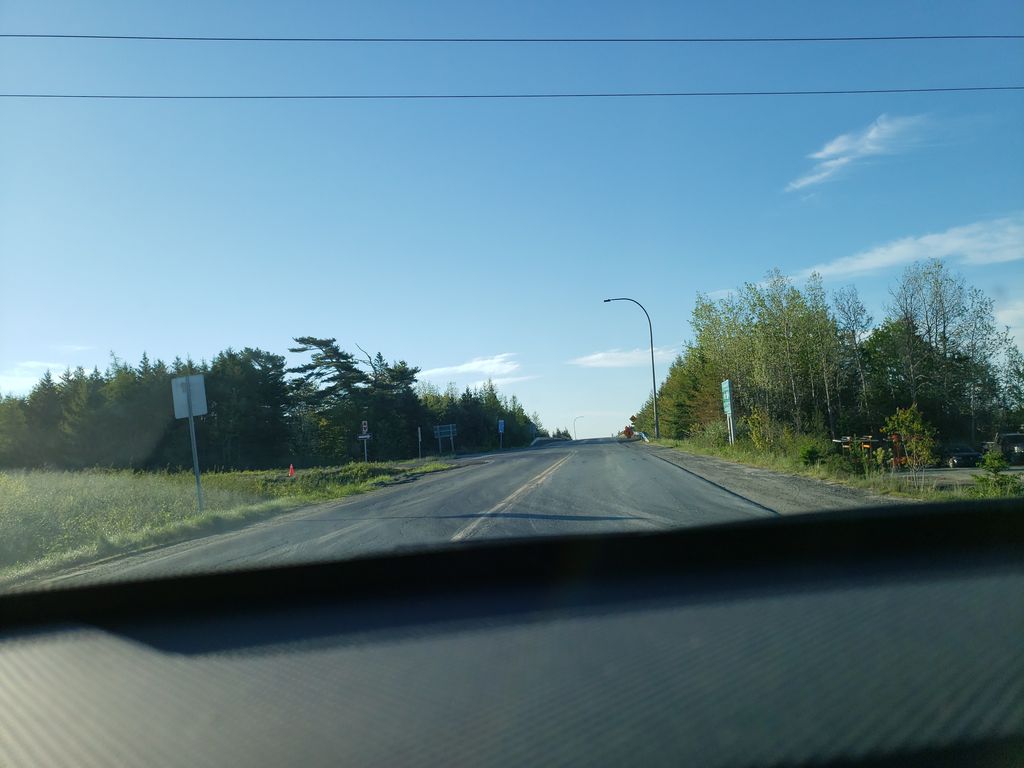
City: halifax